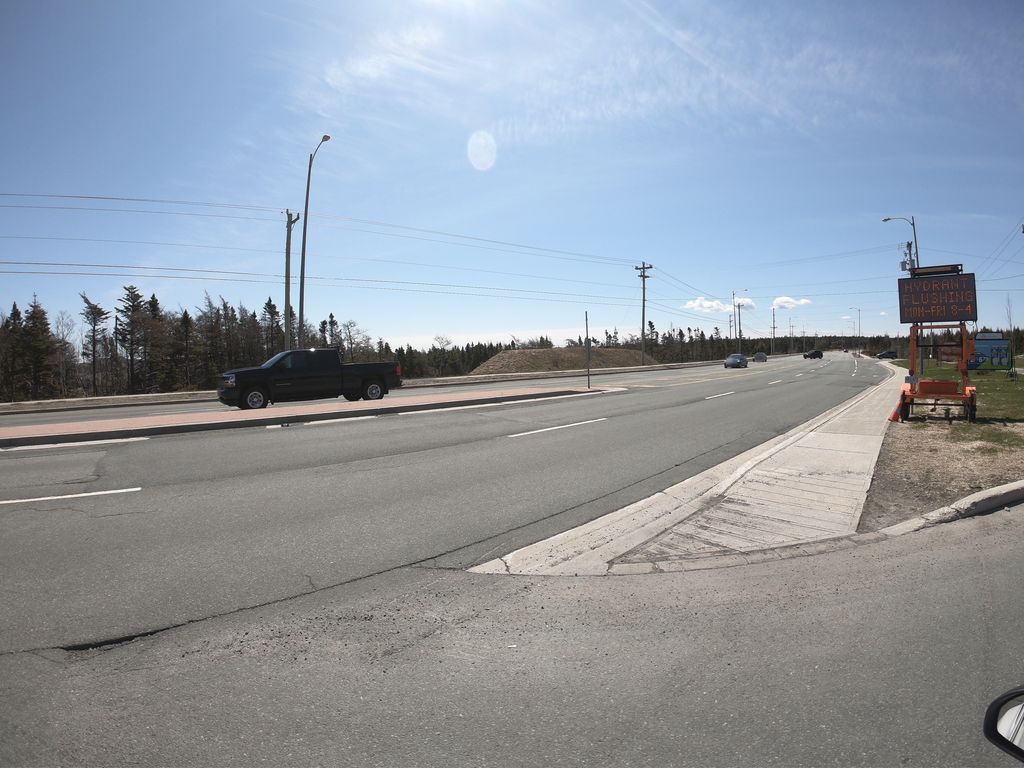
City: st_johns